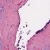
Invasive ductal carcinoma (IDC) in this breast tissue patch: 0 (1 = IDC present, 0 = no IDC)